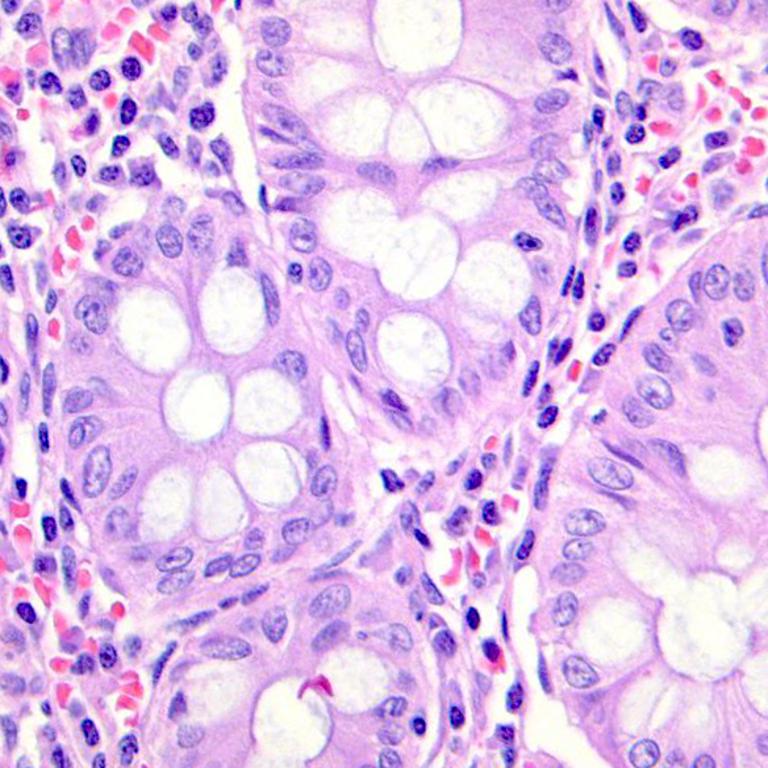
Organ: colon
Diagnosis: benign